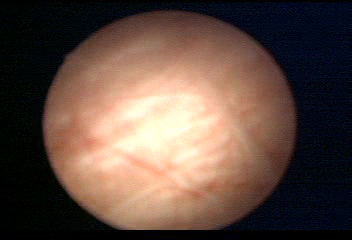
Modality: WLC
Class: Normal mucosa
Bladder cancer association: No